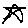
Label: star